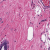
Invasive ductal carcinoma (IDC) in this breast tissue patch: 0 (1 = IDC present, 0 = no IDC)